Field crop: maize
Growth stage: 1
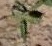
Species: atriplex